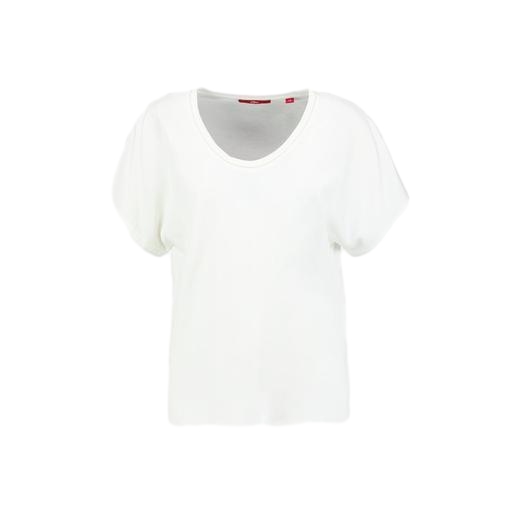
short-sleeve top only macy, only white t-shirt, white pima t-shirt only macy, white background